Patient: sex F, age 65
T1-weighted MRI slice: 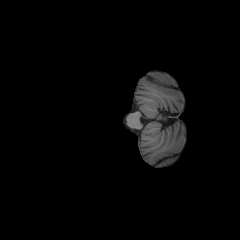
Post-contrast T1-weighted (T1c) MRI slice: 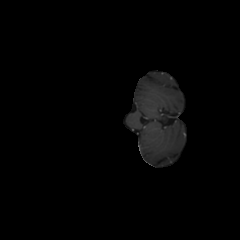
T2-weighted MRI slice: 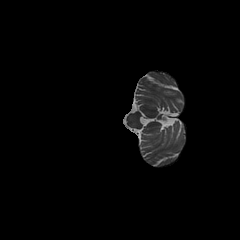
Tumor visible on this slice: no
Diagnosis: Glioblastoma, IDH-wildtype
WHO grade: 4